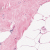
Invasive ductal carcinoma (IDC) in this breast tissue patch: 0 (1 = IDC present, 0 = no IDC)